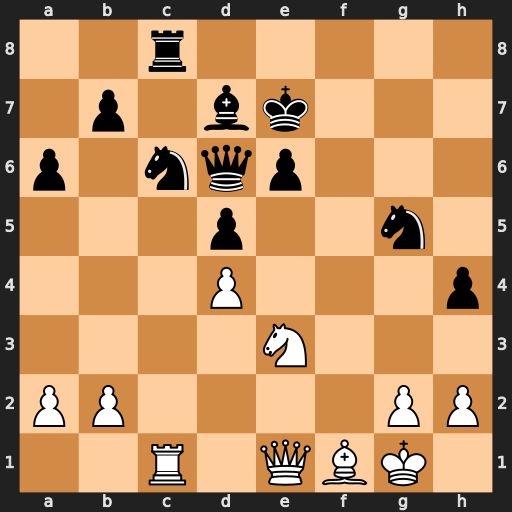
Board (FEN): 2r5/1p1bk3/p1nqp3/3p2n1/3P3p/4N3/PP4PP/2R1QBK1
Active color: w
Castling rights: -
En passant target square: -
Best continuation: Nf5+ Kf6 Nxd6